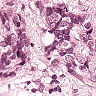
Metastatic tissue present: yes